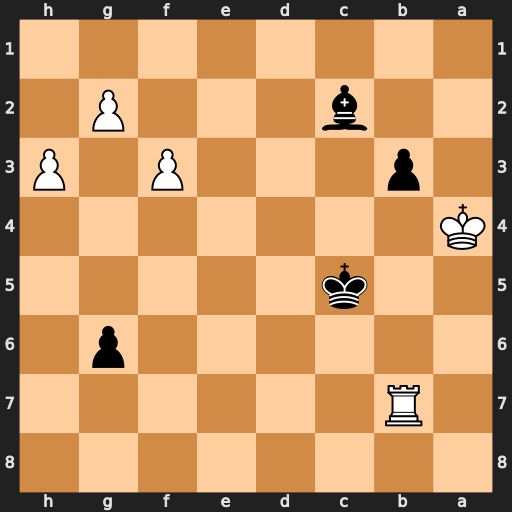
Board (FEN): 8/1R6/6p1/2k5/K7/1p3P1P/2b3P1/8
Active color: b
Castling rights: -
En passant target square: -
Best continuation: b2+ Ka5 b1=Q Rxb1 Bxb1